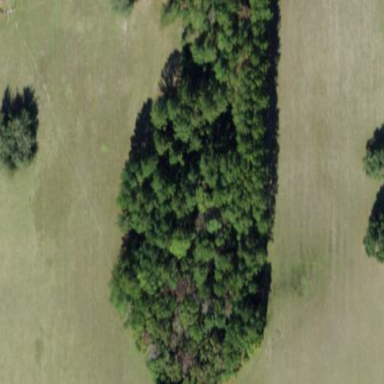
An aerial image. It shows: Mixed woodland with various types of leaves.